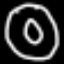
Label: donut